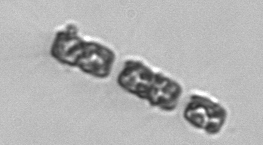
Label: Thalassiosira